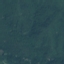
Land use / land cover: Forest